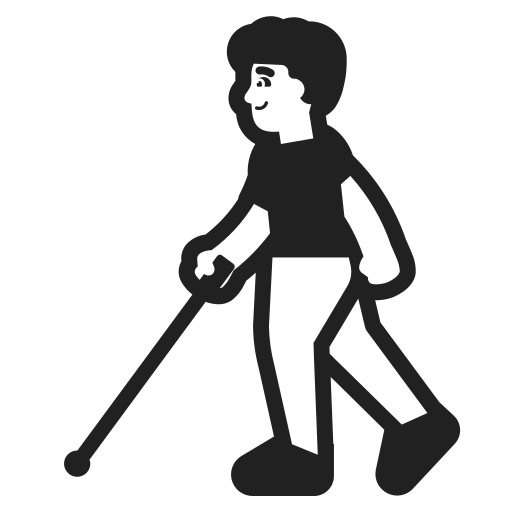
man with white cane high contrast default